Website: lowes
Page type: billing-address
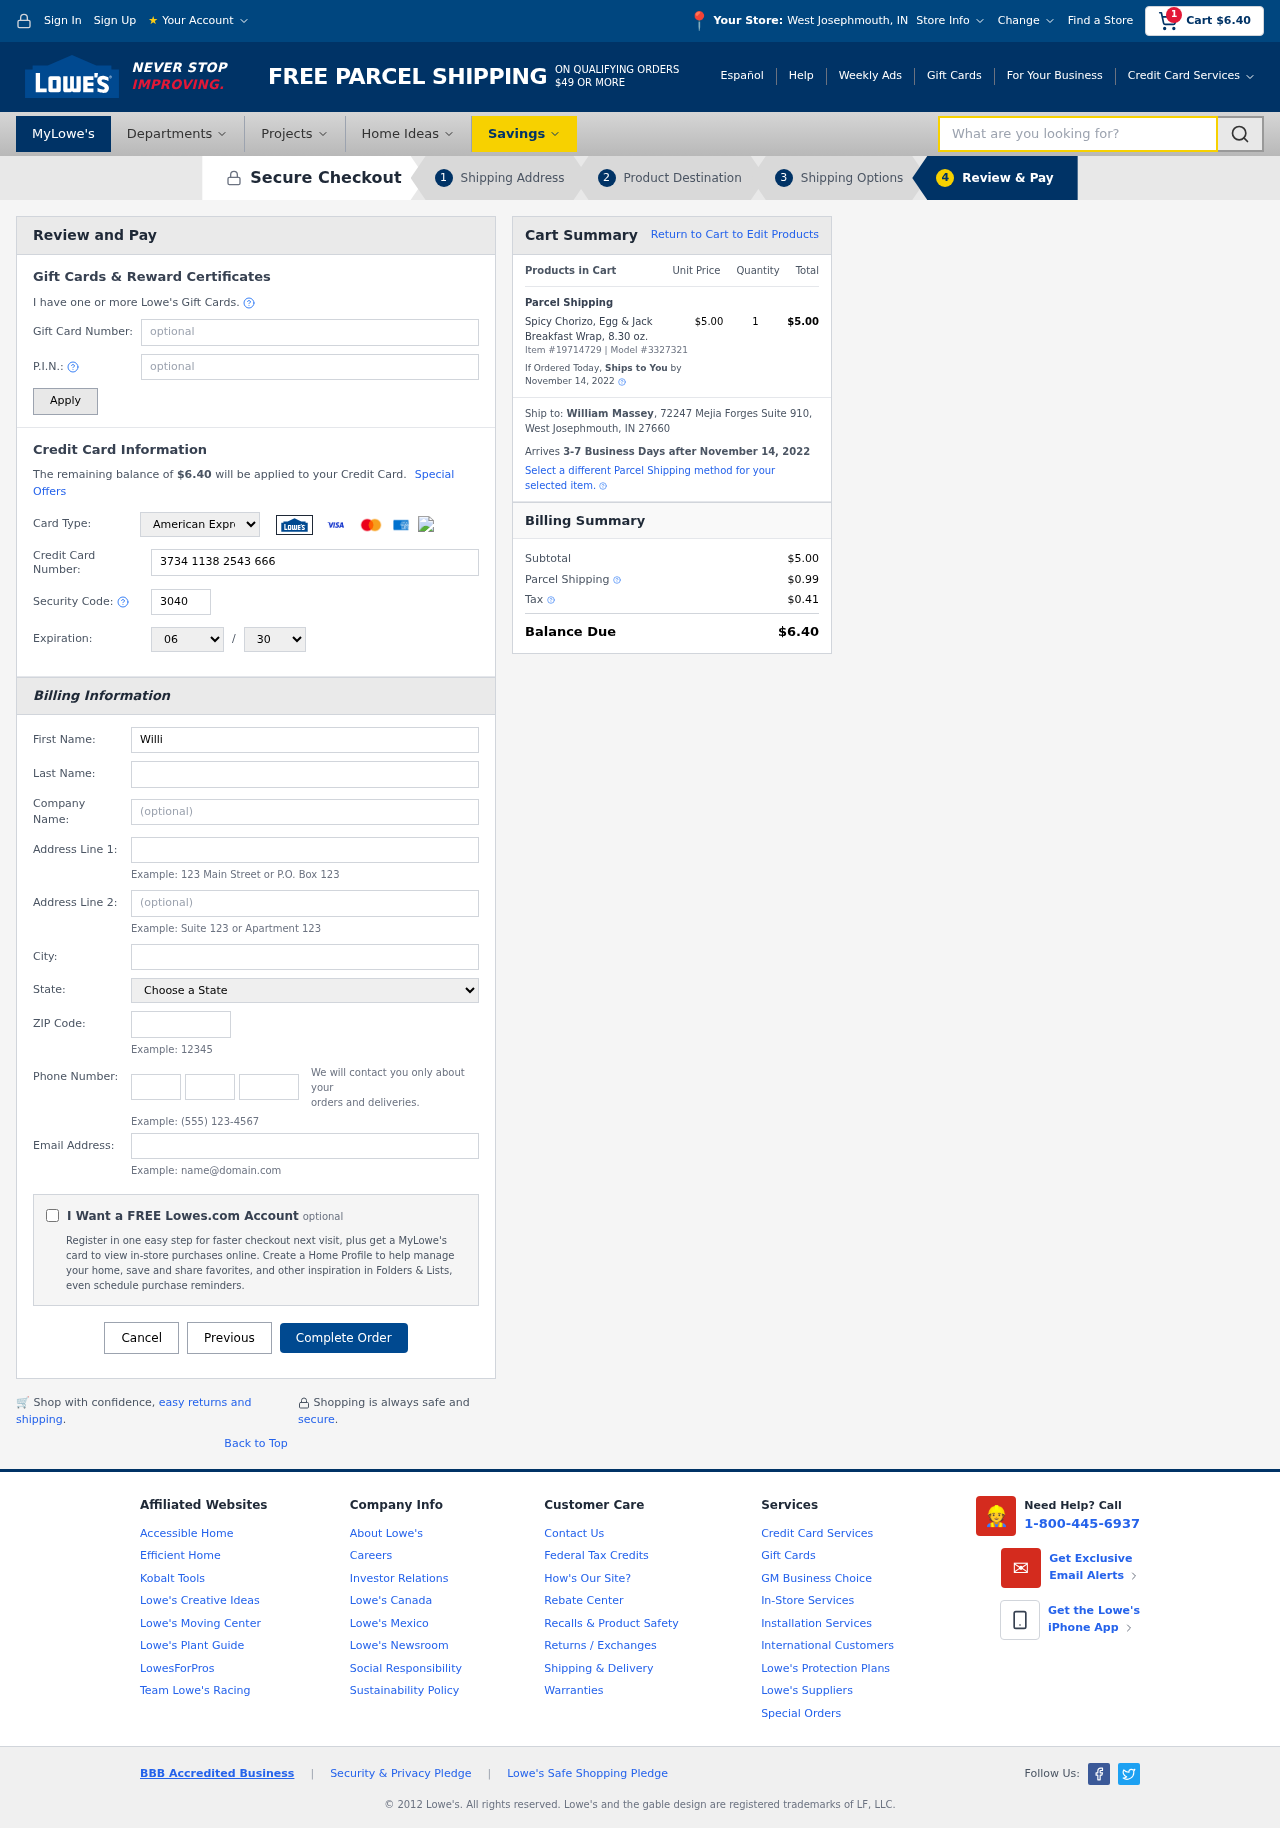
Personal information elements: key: PII_CARD_CVV
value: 3040
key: PII_CARD_EXPIRY_MONTH
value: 06
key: PII_CARD_EXPIRY_YEAR
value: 30
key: PII_CARD_NUMBER
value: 3734 1138 2543 666
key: PII_CARD_TYPE
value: American Express
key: PII_CITY
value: West Josephmouth
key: PII_CITY_STATE
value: West Josephmouth, IN
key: PII_EMAIL
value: william_massey@yahoo.com
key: PII_FIRSTNAME
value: William
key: PII_FULLNAME
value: William Massey
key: PII_LASTNAME
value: Massey
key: PII_PHONE_AREA
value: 753
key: PII_PHONE_PREFIX
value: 309
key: PII_PHONE_SUFFIX
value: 6545
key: PII_POSTCODE
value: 27660
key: PII_STATE
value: Indiana
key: PII_STREET
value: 72247 Mejia Forges Suite 910
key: PII_STREET2
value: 187 Thomas Gardens
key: PII_CITY_STATE_ZIP
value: West Josephmouth, IN 27660
Product elements: key: PRODUCT1_NAME
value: Spicy Chorizo, Egg & Jack Breakfast Wrap, 8.30 oz.
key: PRODUCT1_PRICE
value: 5
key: PRODUCT1_QUANTITY
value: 1
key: PRODUCT_ITEM_NUMBER
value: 19714729
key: PRODUCT_MODEL_NUMBER
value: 3327321
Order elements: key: ORDER_SUBTOTAL
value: $6.40
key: ORDER_TOTAL
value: $6.40
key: ORDER_SHIPPING_DATE
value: November 14, 2022
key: ORDER_SUBTOTAL
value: $5.00
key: ORDER_DELIVERY_DATE
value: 3-7 Business Days after November 14, 2022
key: ORDER_SHIPPING_DATE2
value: November 14, 2022
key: ORDER_SUBTOTAL2
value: $5.00
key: ORDER_SHIPPING_COST
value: $0.99
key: ORDER_TAX
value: $0.41
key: ORDER_TOTAL2
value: $6.40
Search elements: key: HEADER_SEARCH
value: What are you looking for?